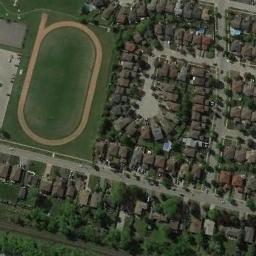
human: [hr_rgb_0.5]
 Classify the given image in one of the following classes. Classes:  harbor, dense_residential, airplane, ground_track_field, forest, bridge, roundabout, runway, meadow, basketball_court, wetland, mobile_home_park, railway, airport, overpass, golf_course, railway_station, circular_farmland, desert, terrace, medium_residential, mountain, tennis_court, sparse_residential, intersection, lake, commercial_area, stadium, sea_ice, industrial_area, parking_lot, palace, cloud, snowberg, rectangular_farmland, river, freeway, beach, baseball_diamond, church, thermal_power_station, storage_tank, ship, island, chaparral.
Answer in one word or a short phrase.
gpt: ground_track_field